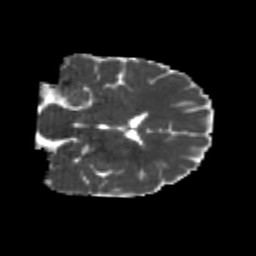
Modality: MD
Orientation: coronal
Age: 23
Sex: male
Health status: healthy
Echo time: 0.074 s